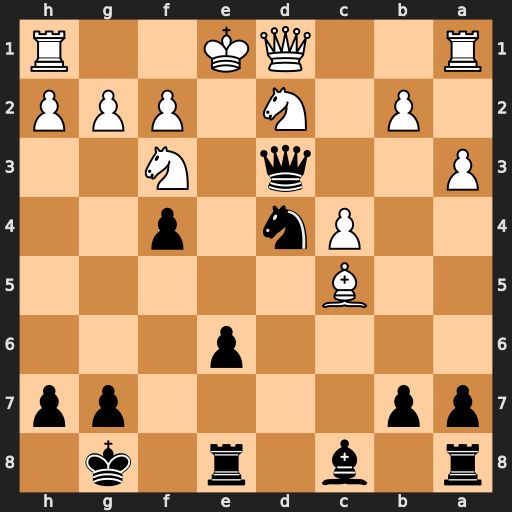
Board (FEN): r1b1r1k1/pp4pp/4p3/2B5/2Pn1p2/P2q1N2/1P1N1PPP/R2QK2R
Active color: b
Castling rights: KQ
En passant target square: -
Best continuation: Nc2+ Qxc2 Qxc2